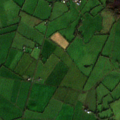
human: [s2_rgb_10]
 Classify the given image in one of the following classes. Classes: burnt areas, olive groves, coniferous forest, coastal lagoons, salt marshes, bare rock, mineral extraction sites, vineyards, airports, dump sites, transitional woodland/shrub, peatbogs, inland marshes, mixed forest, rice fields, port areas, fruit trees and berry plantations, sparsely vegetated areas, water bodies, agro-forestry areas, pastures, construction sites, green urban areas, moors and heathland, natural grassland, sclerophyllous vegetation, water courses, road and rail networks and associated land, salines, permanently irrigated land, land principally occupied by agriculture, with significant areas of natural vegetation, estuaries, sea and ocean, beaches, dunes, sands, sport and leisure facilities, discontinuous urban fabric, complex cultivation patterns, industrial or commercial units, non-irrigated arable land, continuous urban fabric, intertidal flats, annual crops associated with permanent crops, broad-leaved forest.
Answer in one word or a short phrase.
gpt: pastures, peatbogs